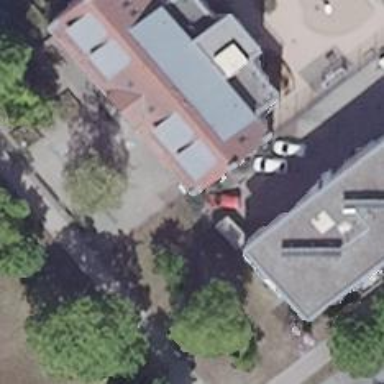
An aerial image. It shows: School building or complex.